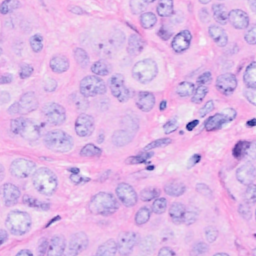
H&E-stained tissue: Breast